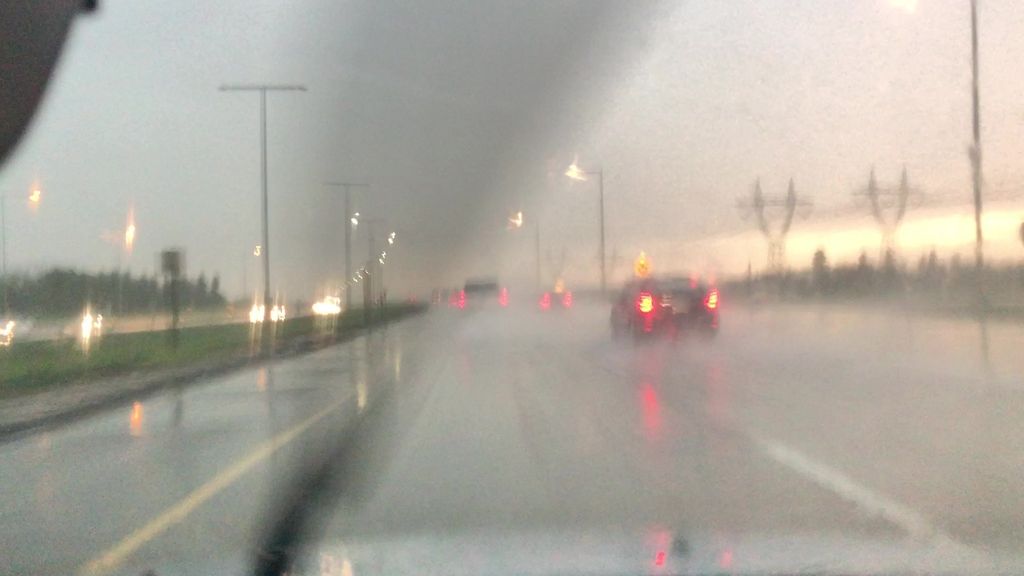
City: edmonton